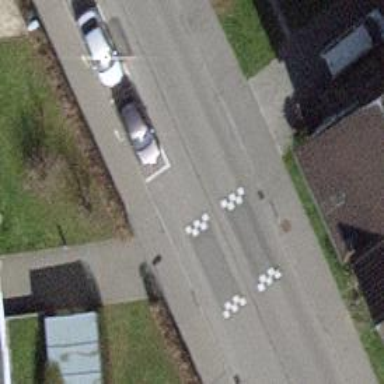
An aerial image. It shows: Traffic calming cushion.